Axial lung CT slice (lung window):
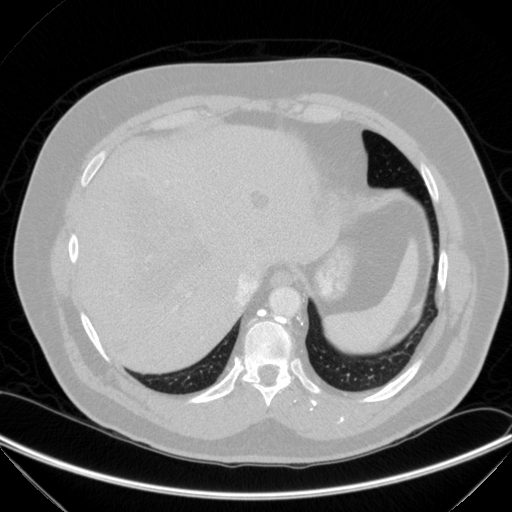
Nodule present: no